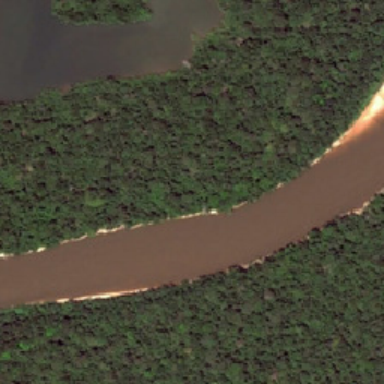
The muddy river is next to the u-shaped pond .